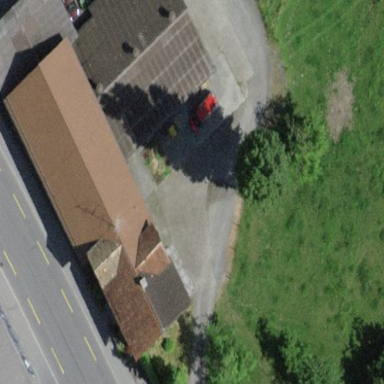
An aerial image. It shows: Farm building.